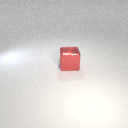
large red metal cube